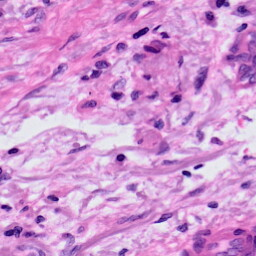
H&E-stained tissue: Skin